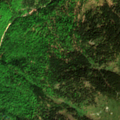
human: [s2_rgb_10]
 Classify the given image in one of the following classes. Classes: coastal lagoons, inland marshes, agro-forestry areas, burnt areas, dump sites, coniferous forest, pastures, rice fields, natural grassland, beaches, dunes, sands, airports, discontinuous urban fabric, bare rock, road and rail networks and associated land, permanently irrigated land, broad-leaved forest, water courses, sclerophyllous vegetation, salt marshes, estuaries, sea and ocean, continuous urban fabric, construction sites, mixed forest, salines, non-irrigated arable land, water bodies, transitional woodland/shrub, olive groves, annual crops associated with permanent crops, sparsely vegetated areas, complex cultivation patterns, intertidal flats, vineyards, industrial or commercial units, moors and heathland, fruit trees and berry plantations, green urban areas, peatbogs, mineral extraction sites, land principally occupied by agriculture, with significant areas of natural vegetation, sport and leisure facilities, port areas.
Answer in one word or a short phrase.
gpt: broad-leaved forest, coniferous forest, mixed forest, natural grassland